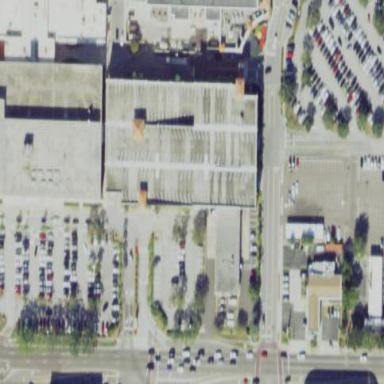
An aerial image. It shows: Multi-storey parking building.